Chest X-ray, PA view. Patient: 51 years old, sex F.
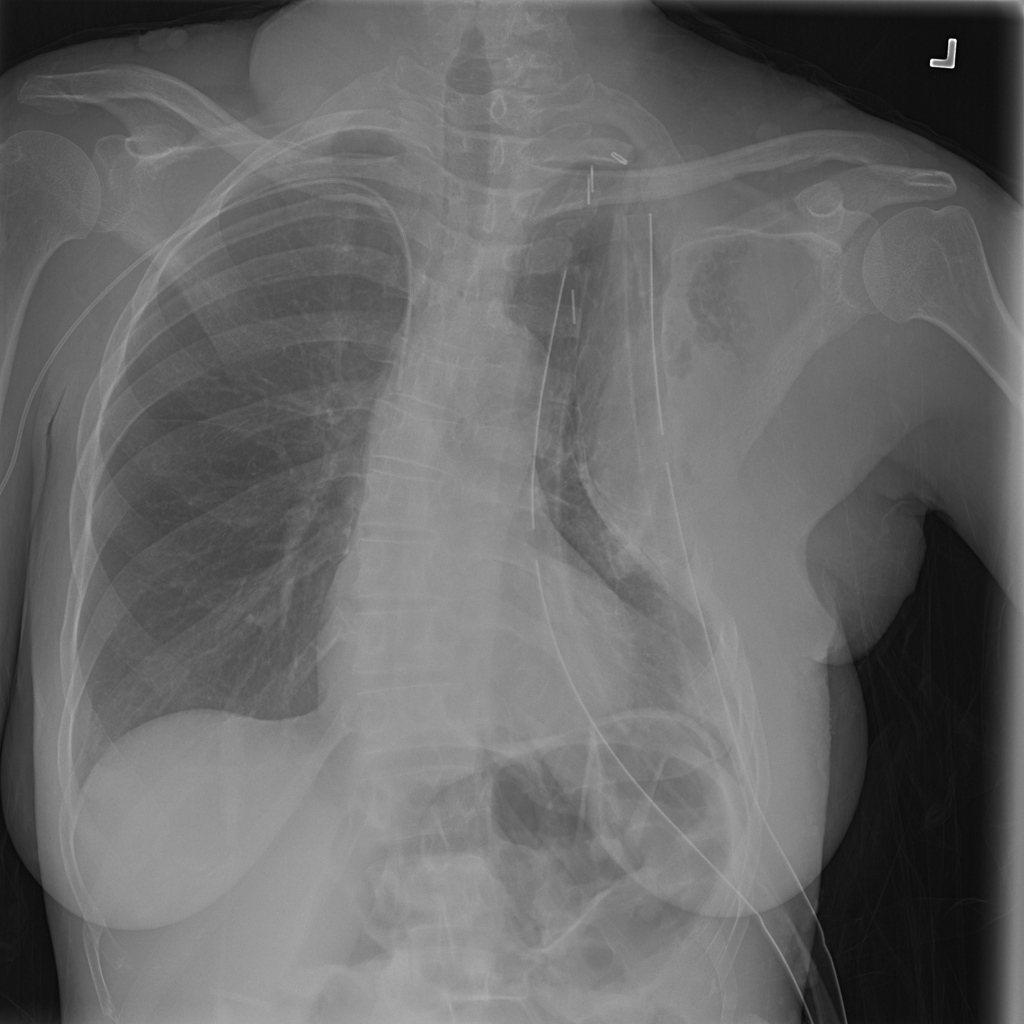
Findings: Effusion, Emphysema, Pneumothorax